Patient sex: F
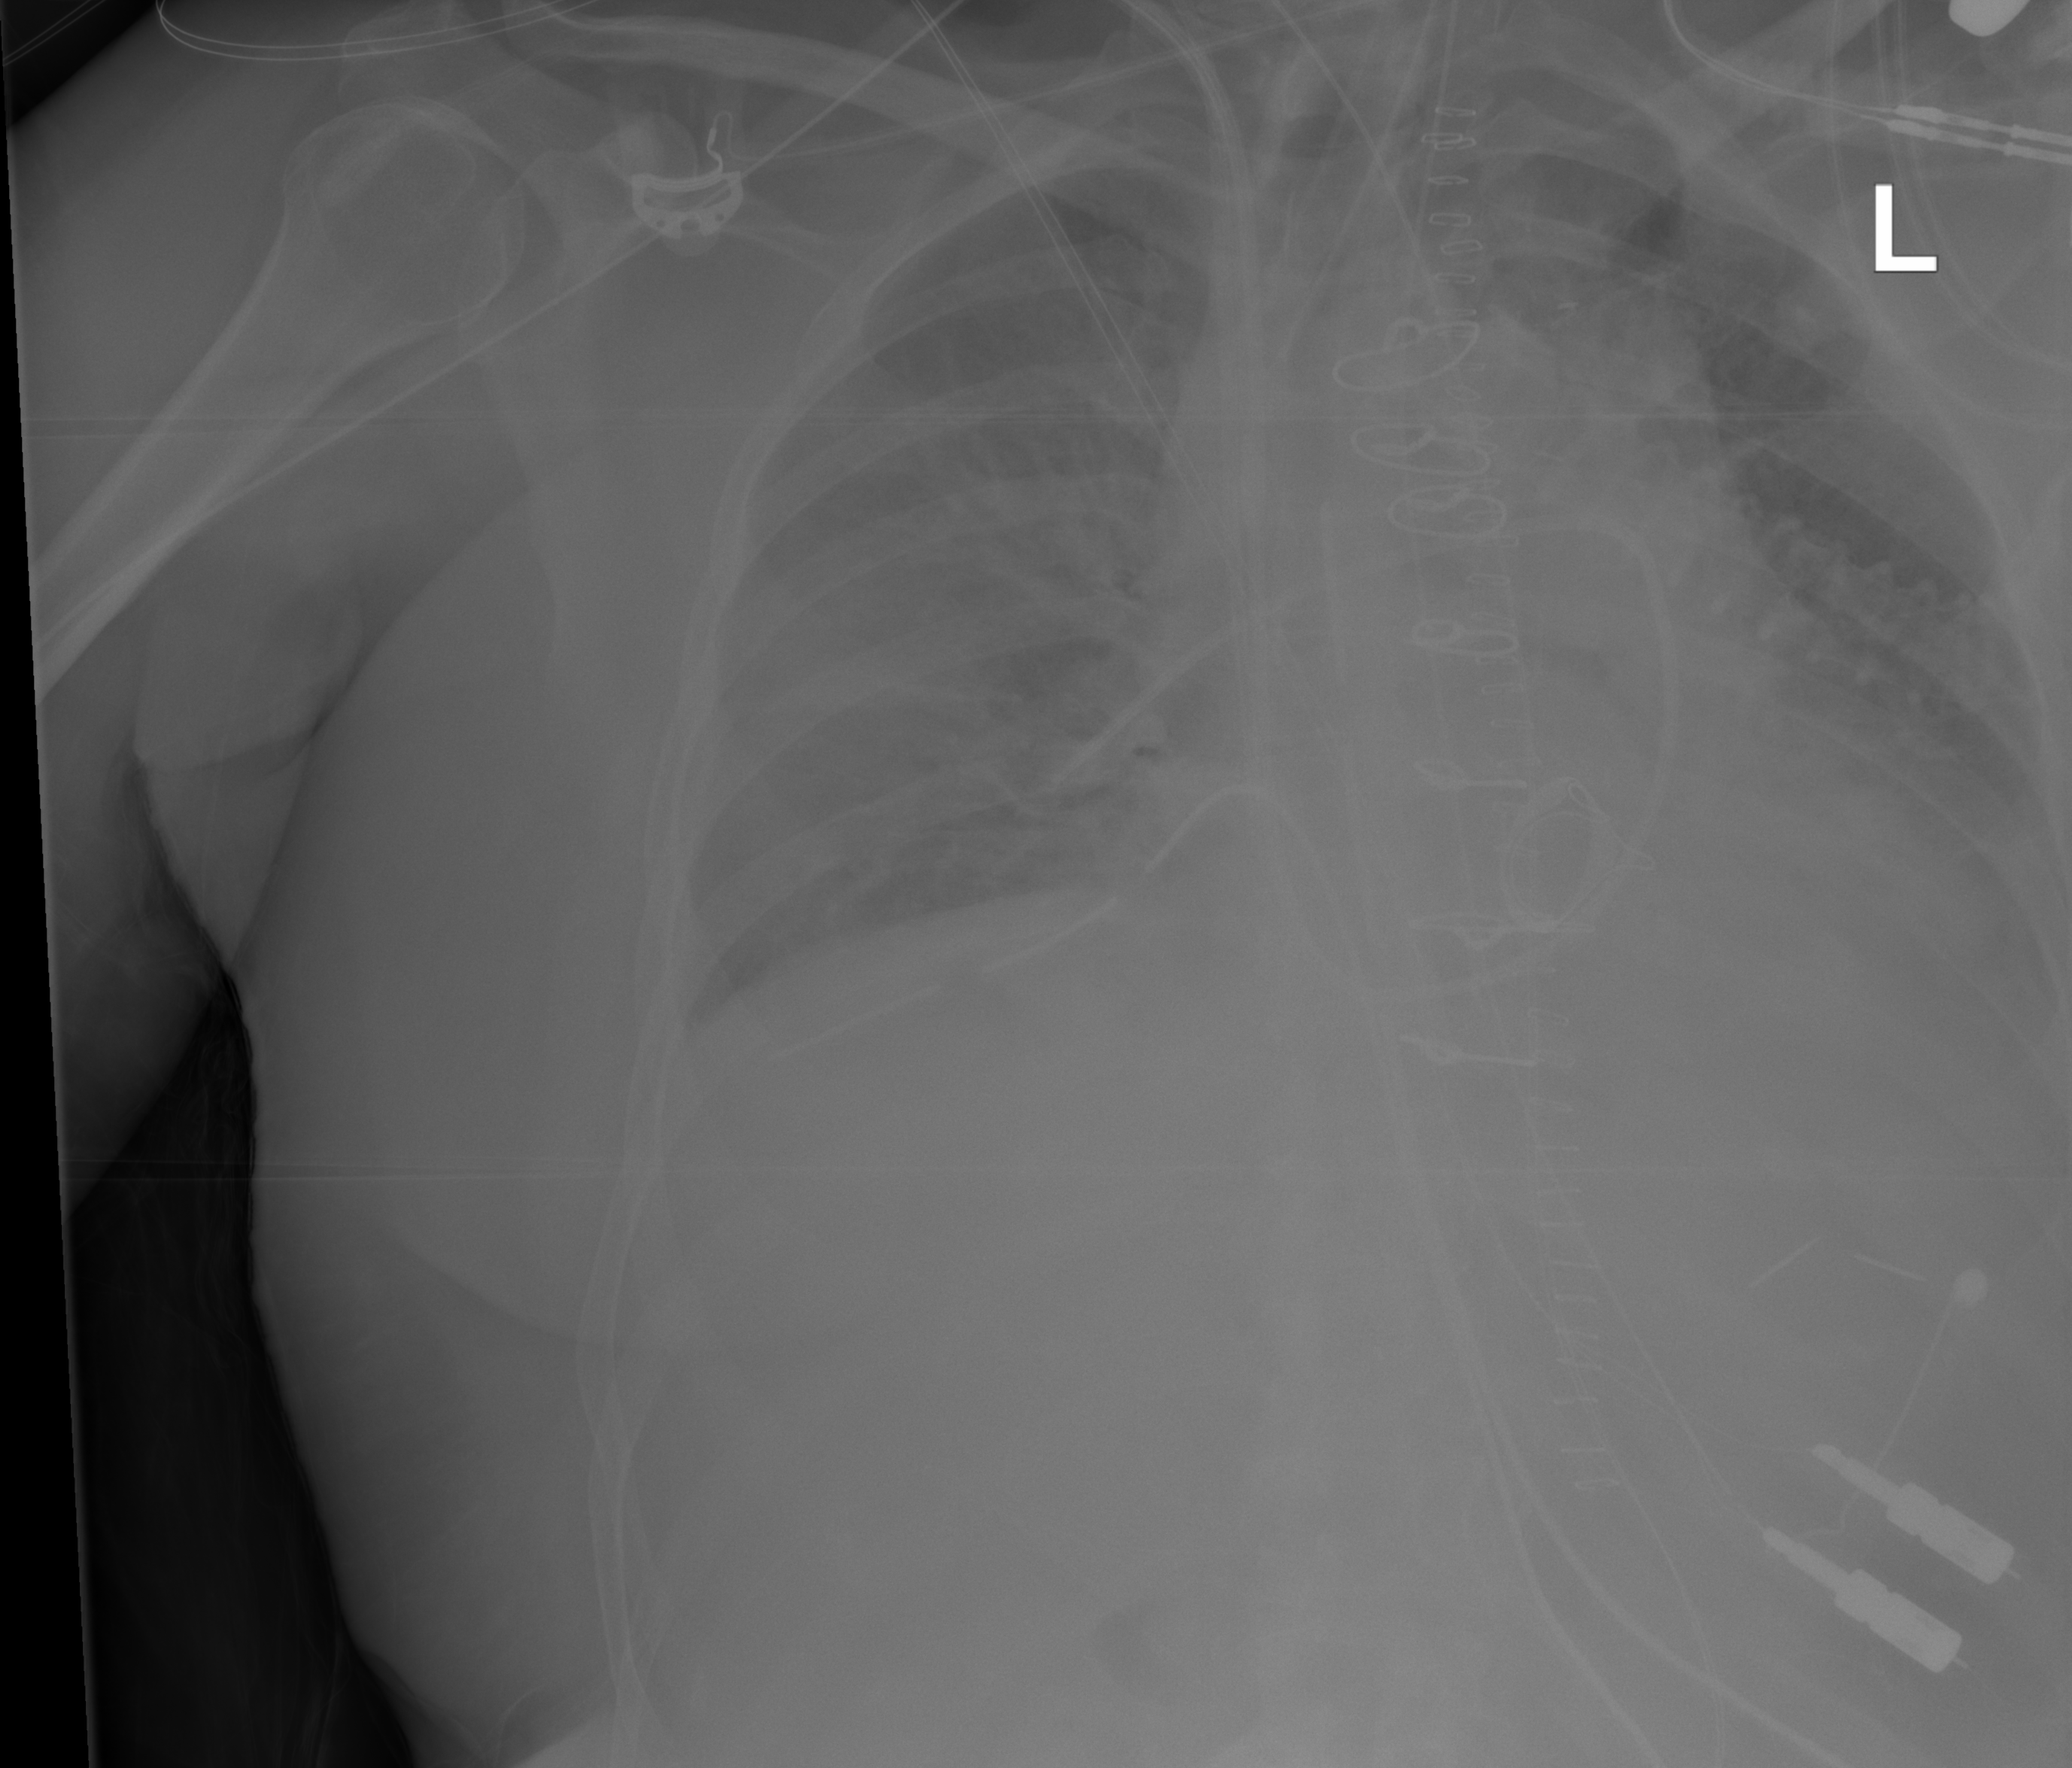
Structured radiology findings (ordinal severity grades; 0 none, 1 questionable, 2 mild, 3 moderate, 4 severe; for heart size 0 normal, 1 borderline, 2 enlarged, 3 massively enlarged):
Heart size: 0
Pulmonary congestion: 3
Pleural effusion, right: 0
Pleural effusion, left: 2
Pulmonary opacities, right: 2
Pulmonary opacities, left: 2
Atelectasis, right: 0
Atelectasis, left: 2